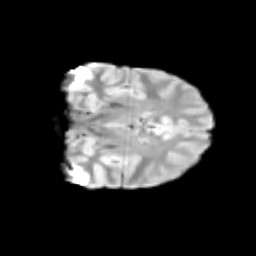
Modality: T2w
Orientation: coronal
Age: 12
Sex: female
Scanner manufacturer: siemens
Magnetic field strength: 3 T
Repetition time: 3.8 s
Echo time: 0.07 s